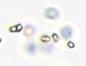
Label: Phaeocystis